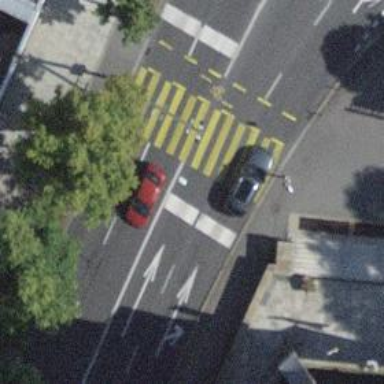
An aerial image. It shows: Crossing with traffic signals.